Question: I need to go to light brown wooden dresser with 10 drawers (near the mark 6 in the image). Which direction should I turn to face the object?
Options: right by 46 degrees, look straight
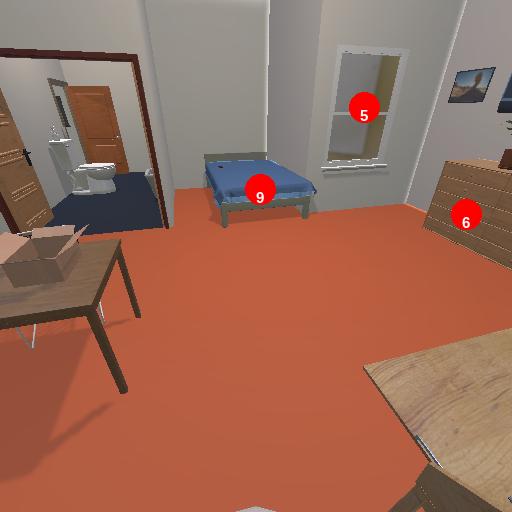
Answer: right by 46 degrees